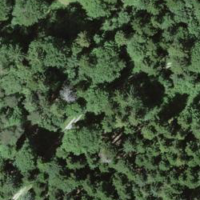
EUNIS habitat code: 43
Species observed at this site:
Platanthera bifolia